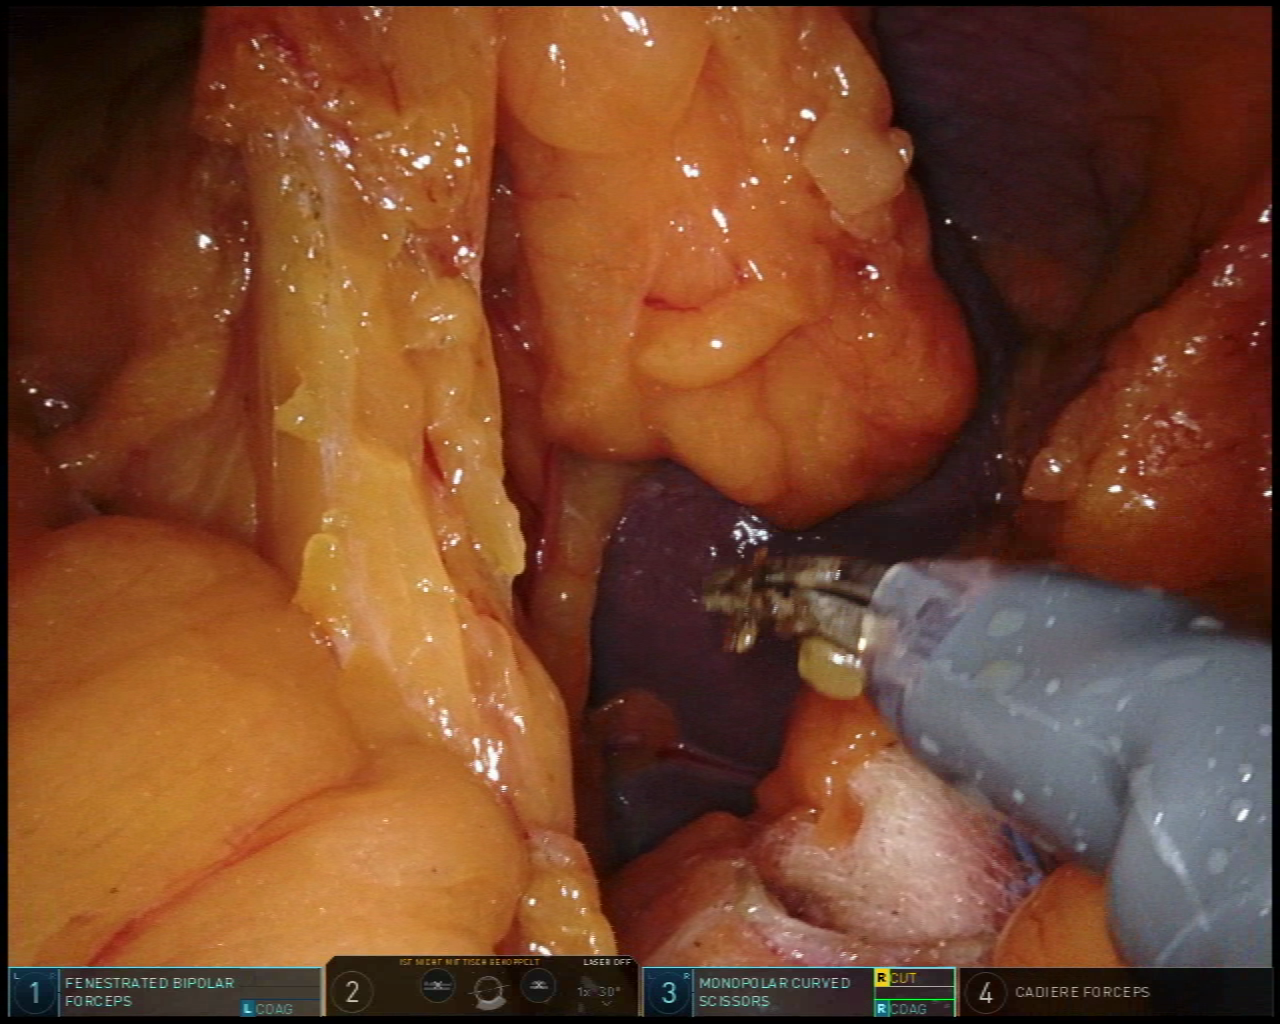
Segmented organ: abdominal_wall
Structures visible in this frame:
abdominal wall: yes
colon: no
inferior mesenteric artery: no
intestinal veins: no
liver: no
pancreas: no
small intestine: no
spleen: yes
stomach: no
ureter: no
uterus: no
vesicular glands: no